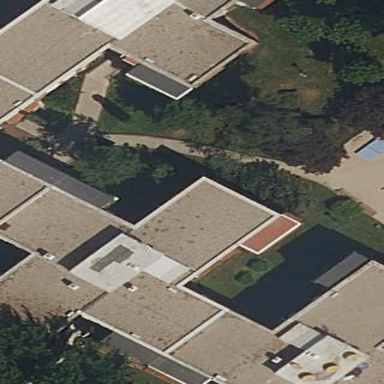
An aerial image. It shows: Residential building.